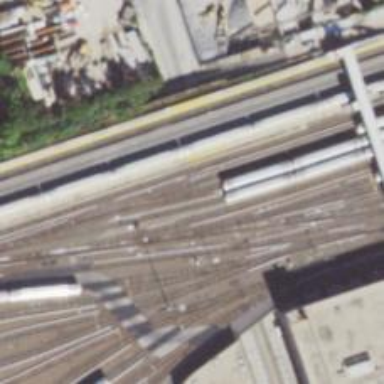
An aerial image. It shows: Electrified rail yard in service.